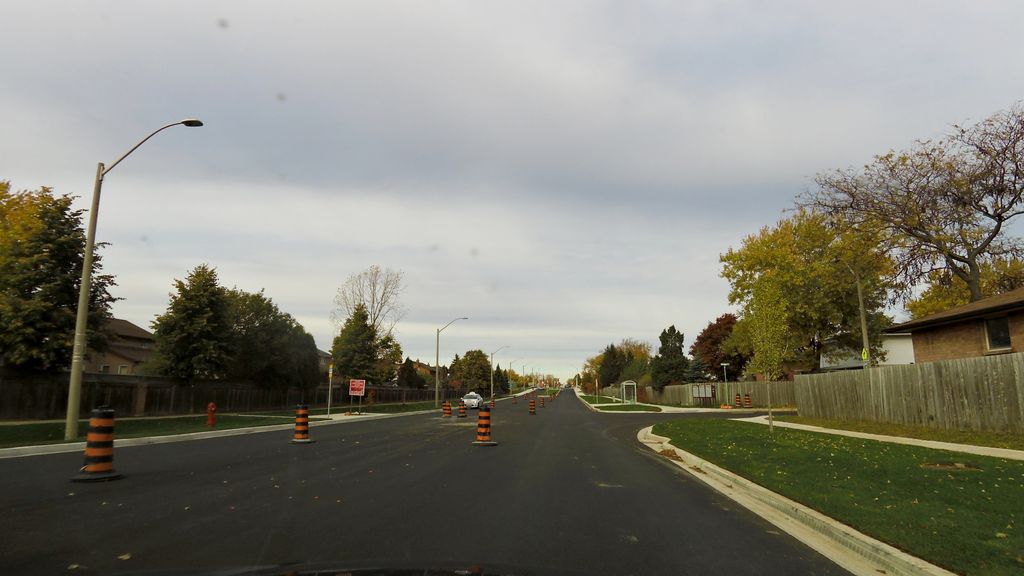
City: hamilton